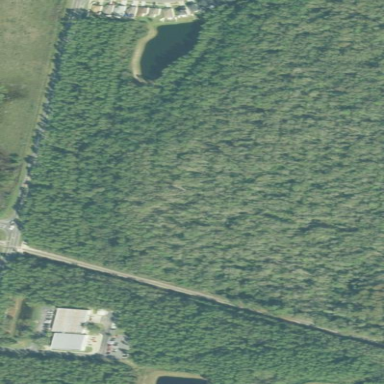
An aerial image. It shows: Forest area dominated by needle-leaved trees.